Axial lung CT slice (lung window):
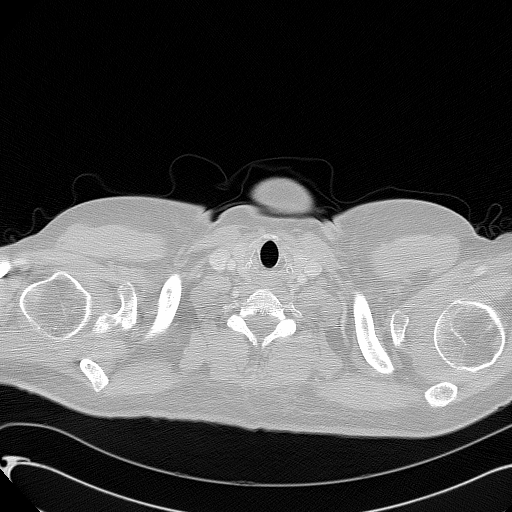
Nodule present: no